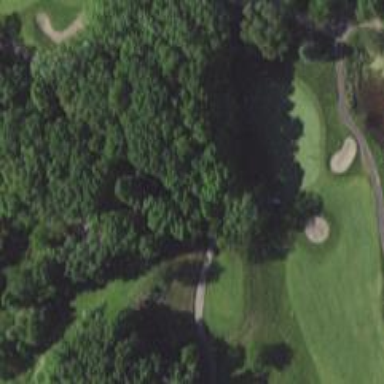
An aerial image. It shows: Service road designated as golf cart path.